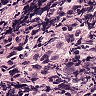
Metastatic tissue present: no